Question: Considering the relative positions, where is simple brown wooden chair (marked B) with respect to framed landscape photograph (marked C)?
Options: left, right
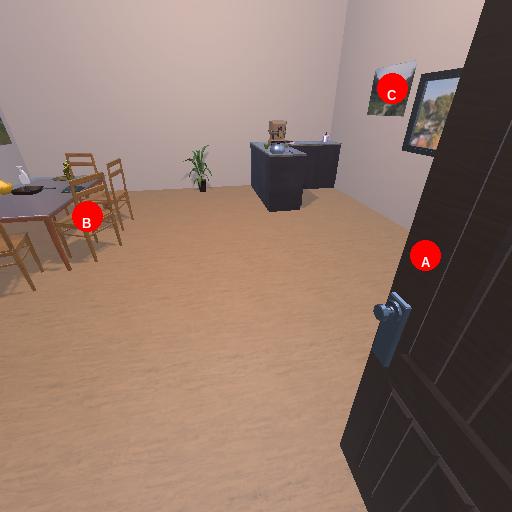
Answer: left